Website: macys
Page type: billing-address
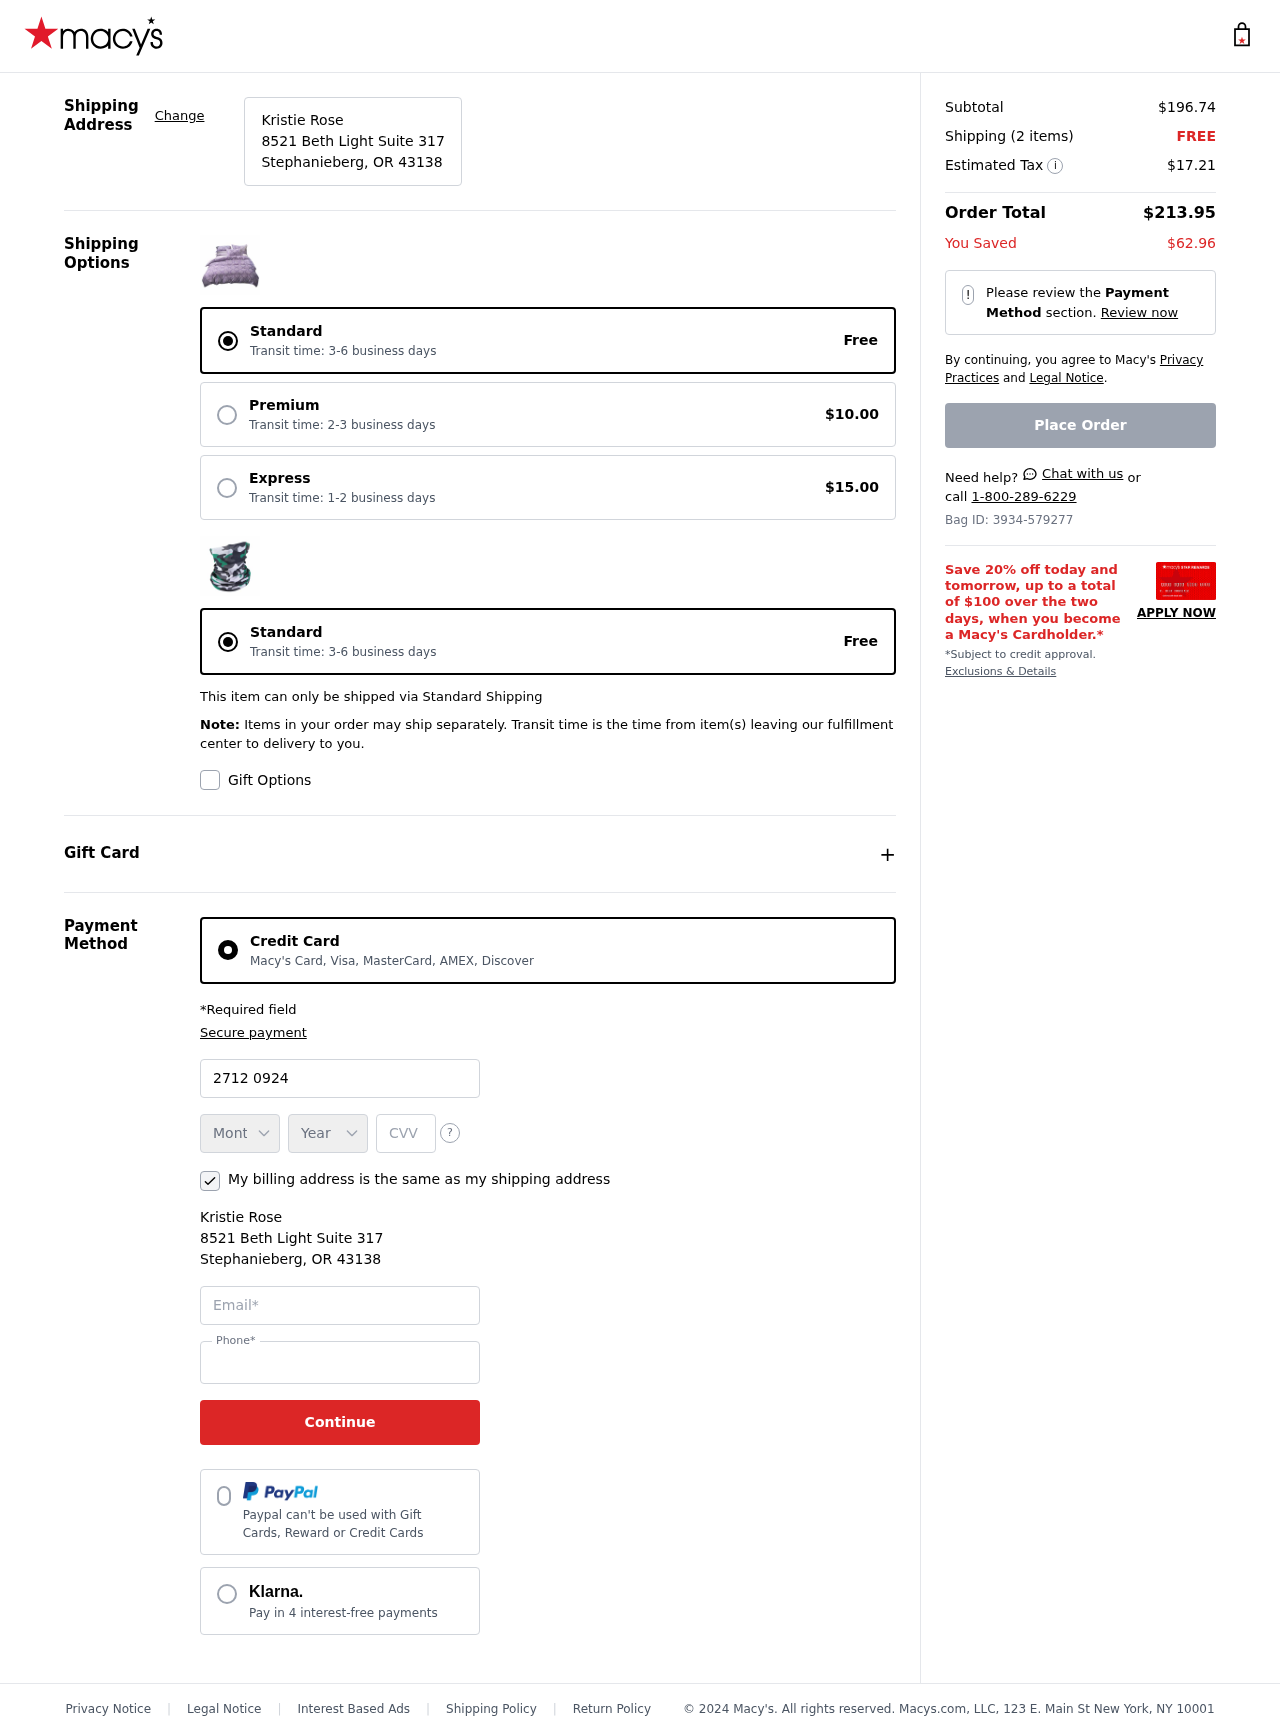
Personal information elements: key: PII_CARD_CVV
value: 178
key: PII_CARD_EXPIRY_MONTH
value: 10
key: PII_CARD_EXPIRY_YEAR
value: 30
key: PII_CARD_NUMBER
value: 2712 0924 6791 9306
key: PII_CITY_STATE_ZIP
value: Stephanieberg, OR 43138
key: PII_EMAIL
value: krose@yahoo.com
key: PII_FULLNAME
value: Kristie Rose
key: PII_PHONE
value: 2132227254
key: PII_STREET
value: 8521 Beth Light Suite 317
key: PII_FULLNAME2
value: Kristie Rose
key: PII_STREET2
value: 8521 Beth Light Suite 317
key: PII_CITY_STATE_ZIP2
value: Stephanieberg, OR 43138
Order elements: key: ORDER_SUBTOTAL
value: $196.74
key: ORDER_NUM_ITEMS
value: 2
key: ORDER_SHIPPING_COST
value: FREE
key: ORDER_TAX
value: $17.21
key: ORDER_TOTAL
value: $213.95
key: ORDER_SAVINGS
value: $62.96
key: ORDER_ID
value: Bag ID: 3934-579277